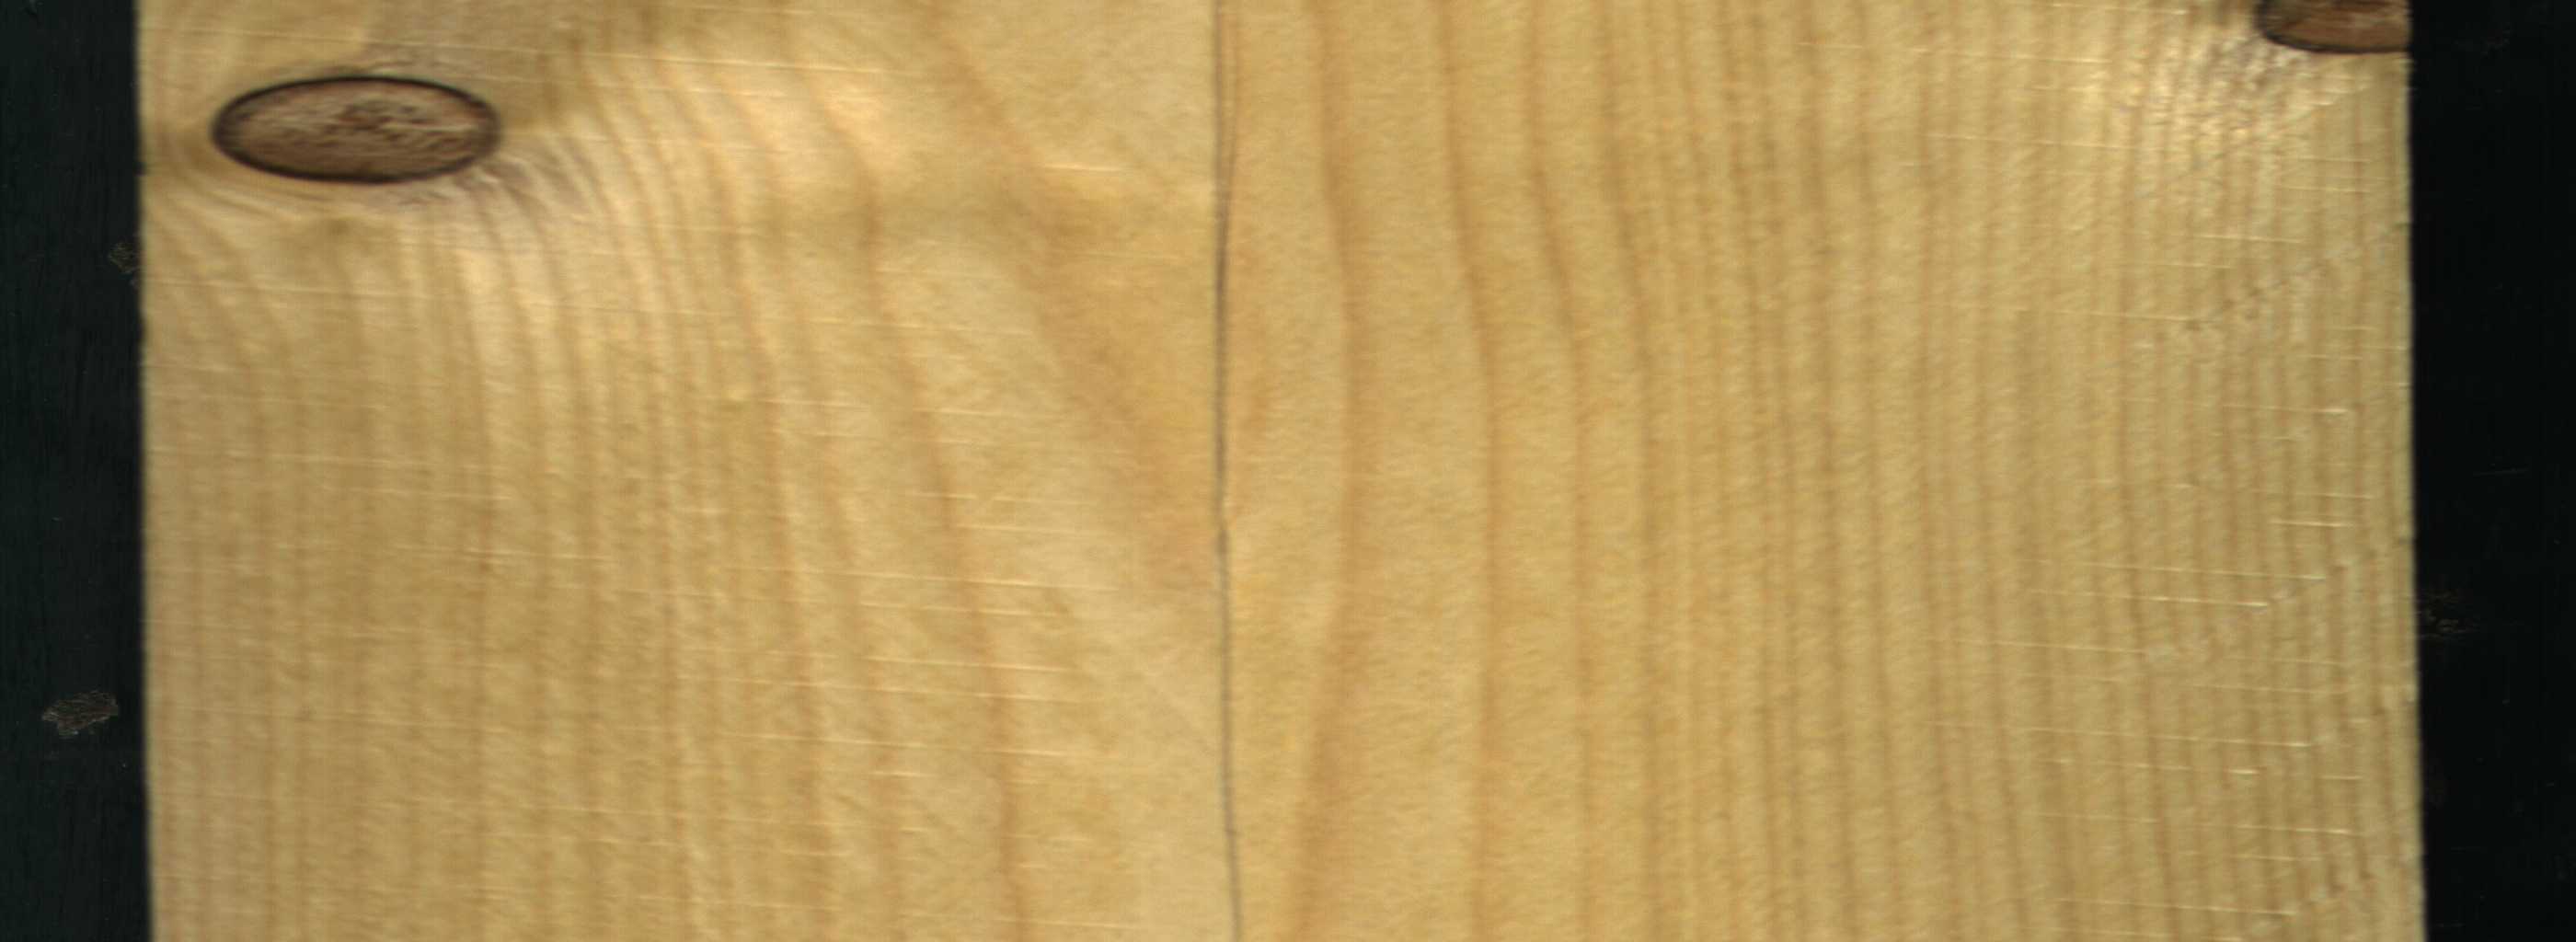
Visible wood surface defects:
Dead_Knot
Dead_Knot